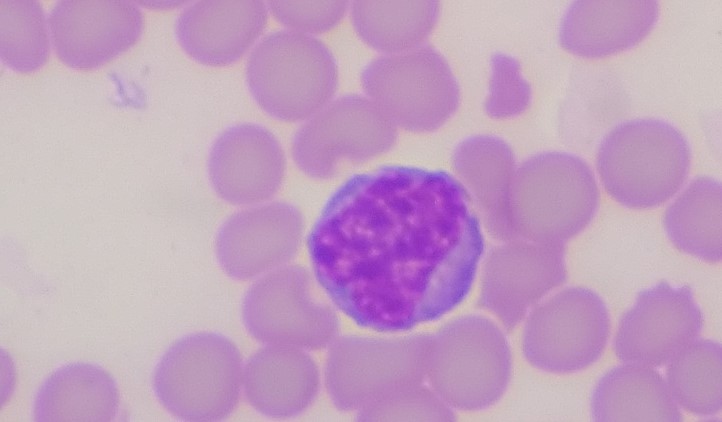
White blood cell type: Lymphocyte